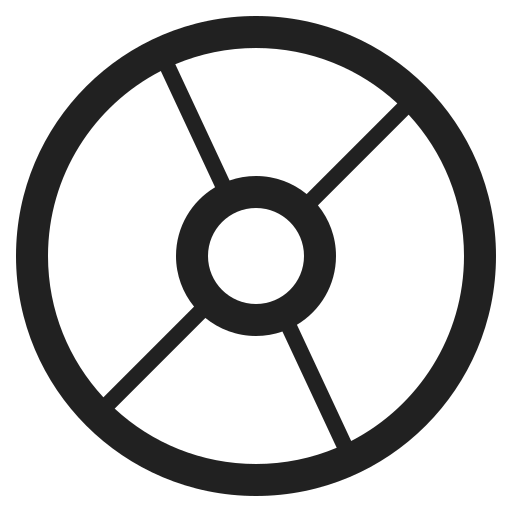
dvd high contrast